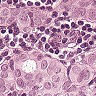
Metastatic tissue present: yes